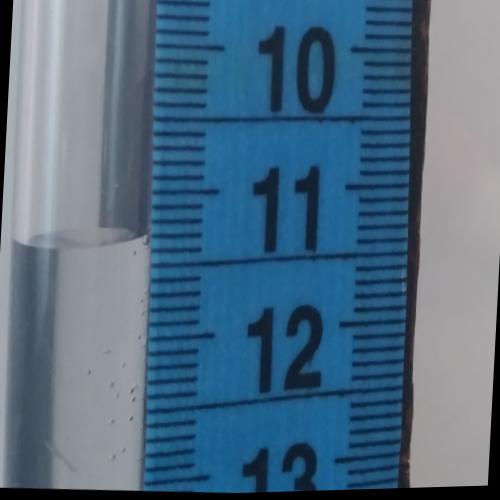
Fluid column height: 11.3 cm